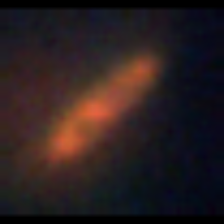
Taxon: Pennate
Group: Diatoms